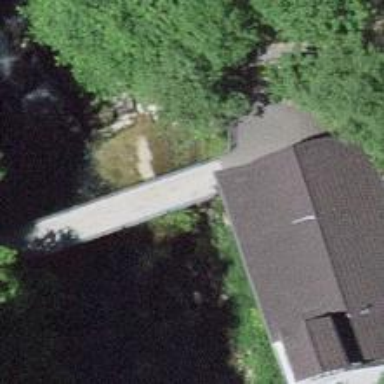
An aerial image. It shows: Path on bridge.